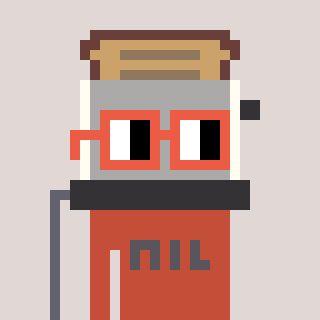
a pixel art character with square orange glasses, a toaster-shaped head and a rust-colored body on a warm background